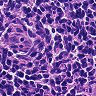
Metastatic tissue present: no